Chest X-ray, AP view. Patient: 28 years old, sex F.
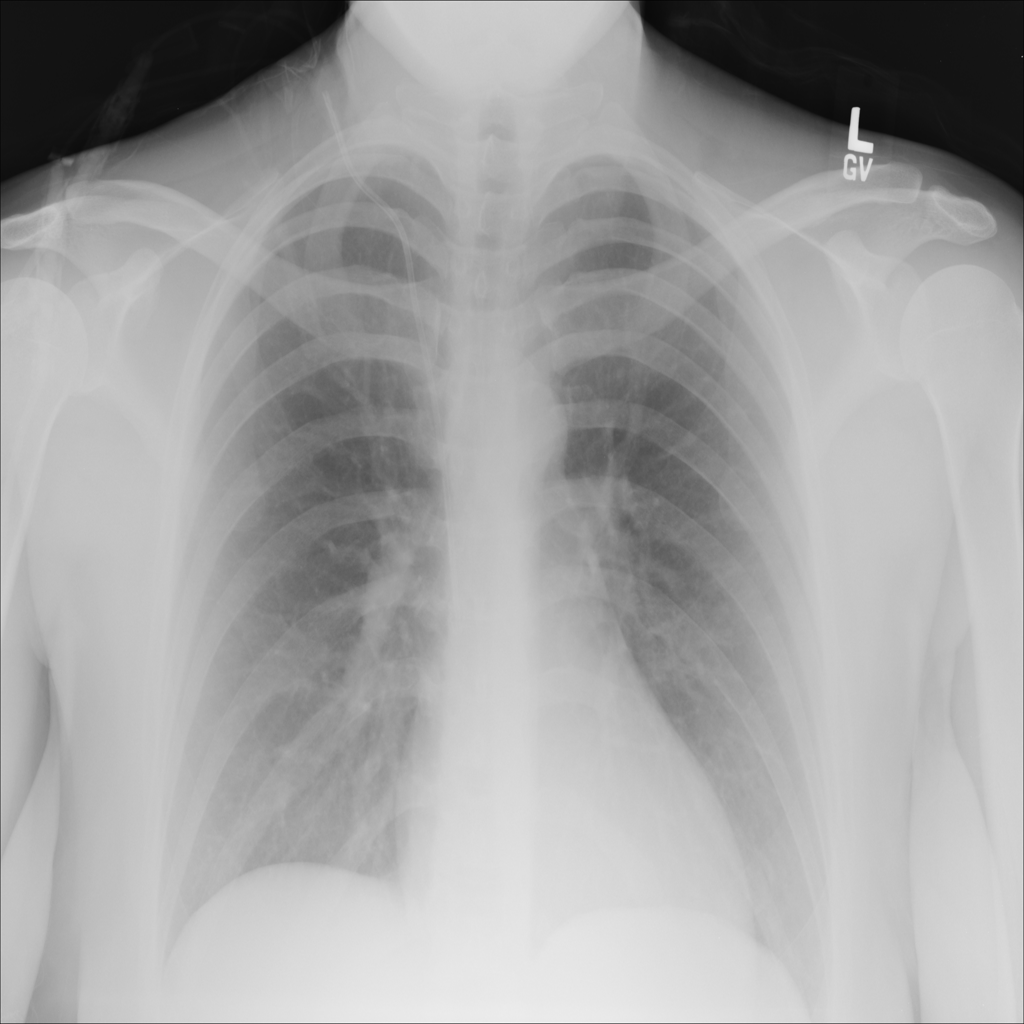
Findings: No Finding